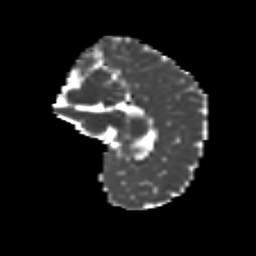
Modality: MD
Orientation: sagittal
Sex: female
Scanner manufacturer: siemens
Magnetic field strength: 3 T
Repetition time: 5 s
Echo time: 0.071 s